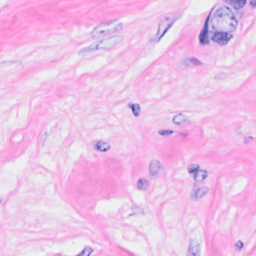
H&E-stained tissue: Breast